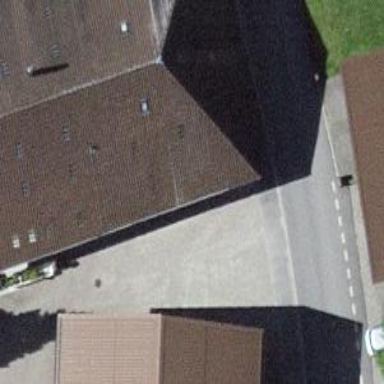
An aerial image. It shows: Commercial building.